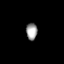
Tissue: prostate
Cell type: T cells
Senescence score: 0.7045
Nuclear area (px): 183
Mean DAPI intensity: 158.005